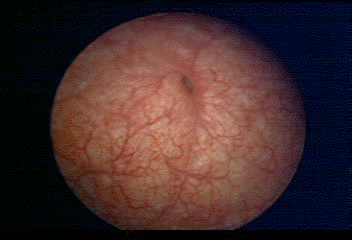
Modality: WLC
Class: Normal mucosa
Bladder cancer association: No